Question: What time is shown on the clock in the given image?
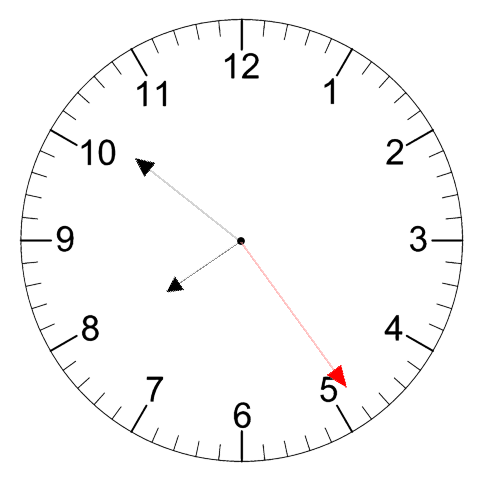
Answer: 07:51:24